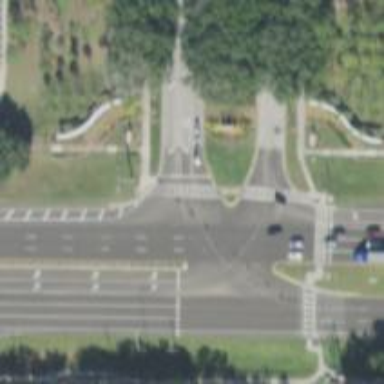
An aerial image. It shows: Footway along the parkway.